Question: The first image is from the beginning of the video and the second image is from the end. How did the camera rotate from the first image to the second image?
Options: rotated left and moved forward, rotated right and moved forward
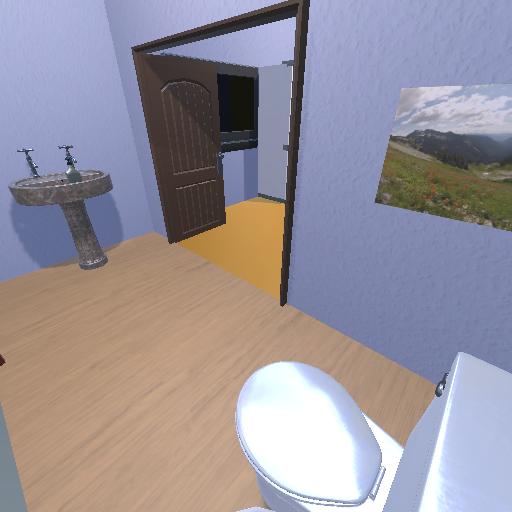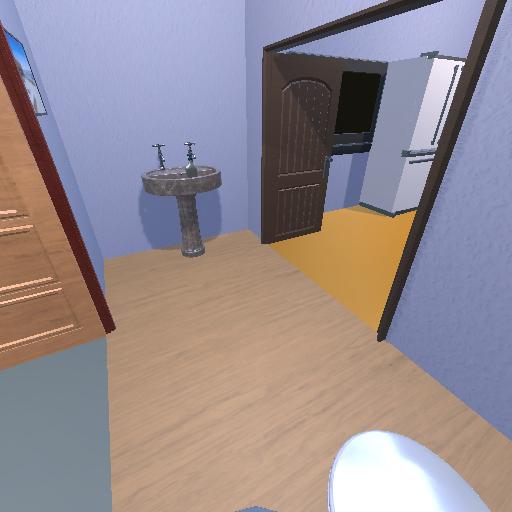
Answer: rotated left and moved forward